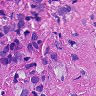
Metastatic tissue present: yes